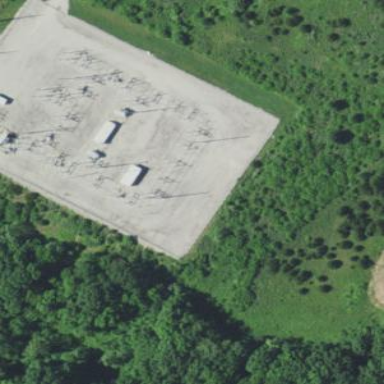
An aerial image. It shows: Distribution level power substation enclosed by fence.